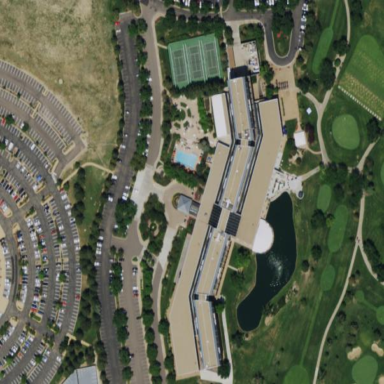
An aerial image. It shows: Hotel building.